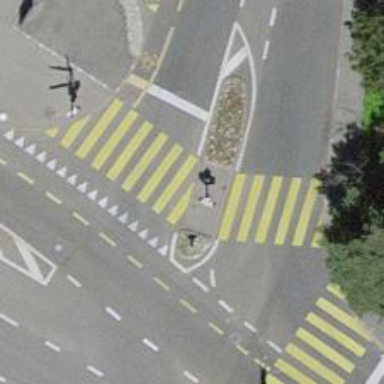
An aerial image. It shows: Kerb serving as barrier.